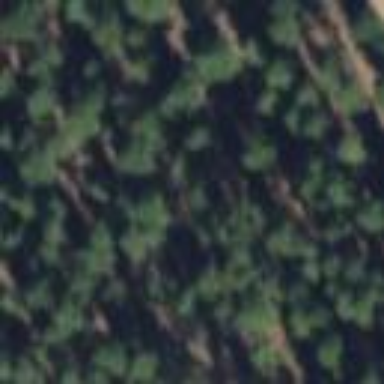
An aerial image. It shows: Woodland with evergreen needle-leaved trees.